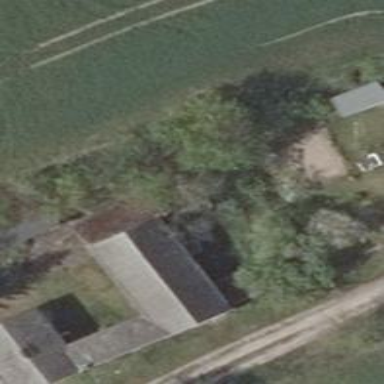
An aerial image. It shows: Farmyard area.